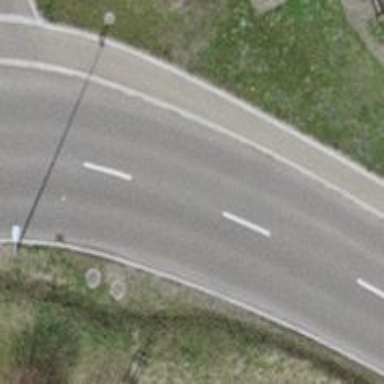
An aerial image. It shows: Tertiary road with asphalt surface.